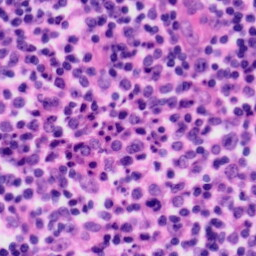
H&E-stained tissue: Tonsil